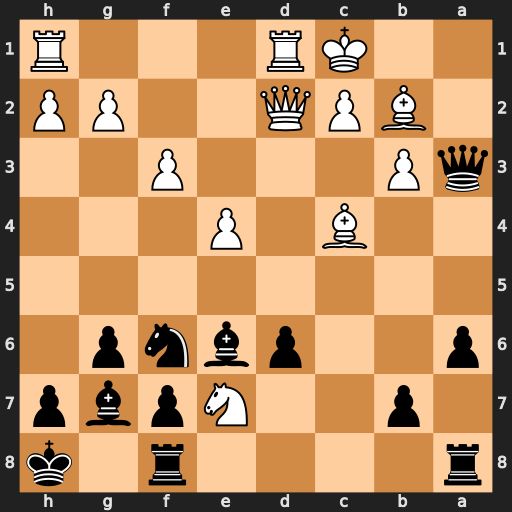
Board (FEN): r4r1k/1p2Npbp/p2pbnp1/8/2B1P3/qP3P2/1BPQ2PP/2KR3R
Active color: b
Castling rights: -
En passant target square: -
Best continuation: Qxb2+ Kxb2 Nxe4+ c3 Nxd2